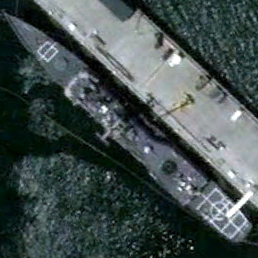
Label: cruiser